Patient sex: F
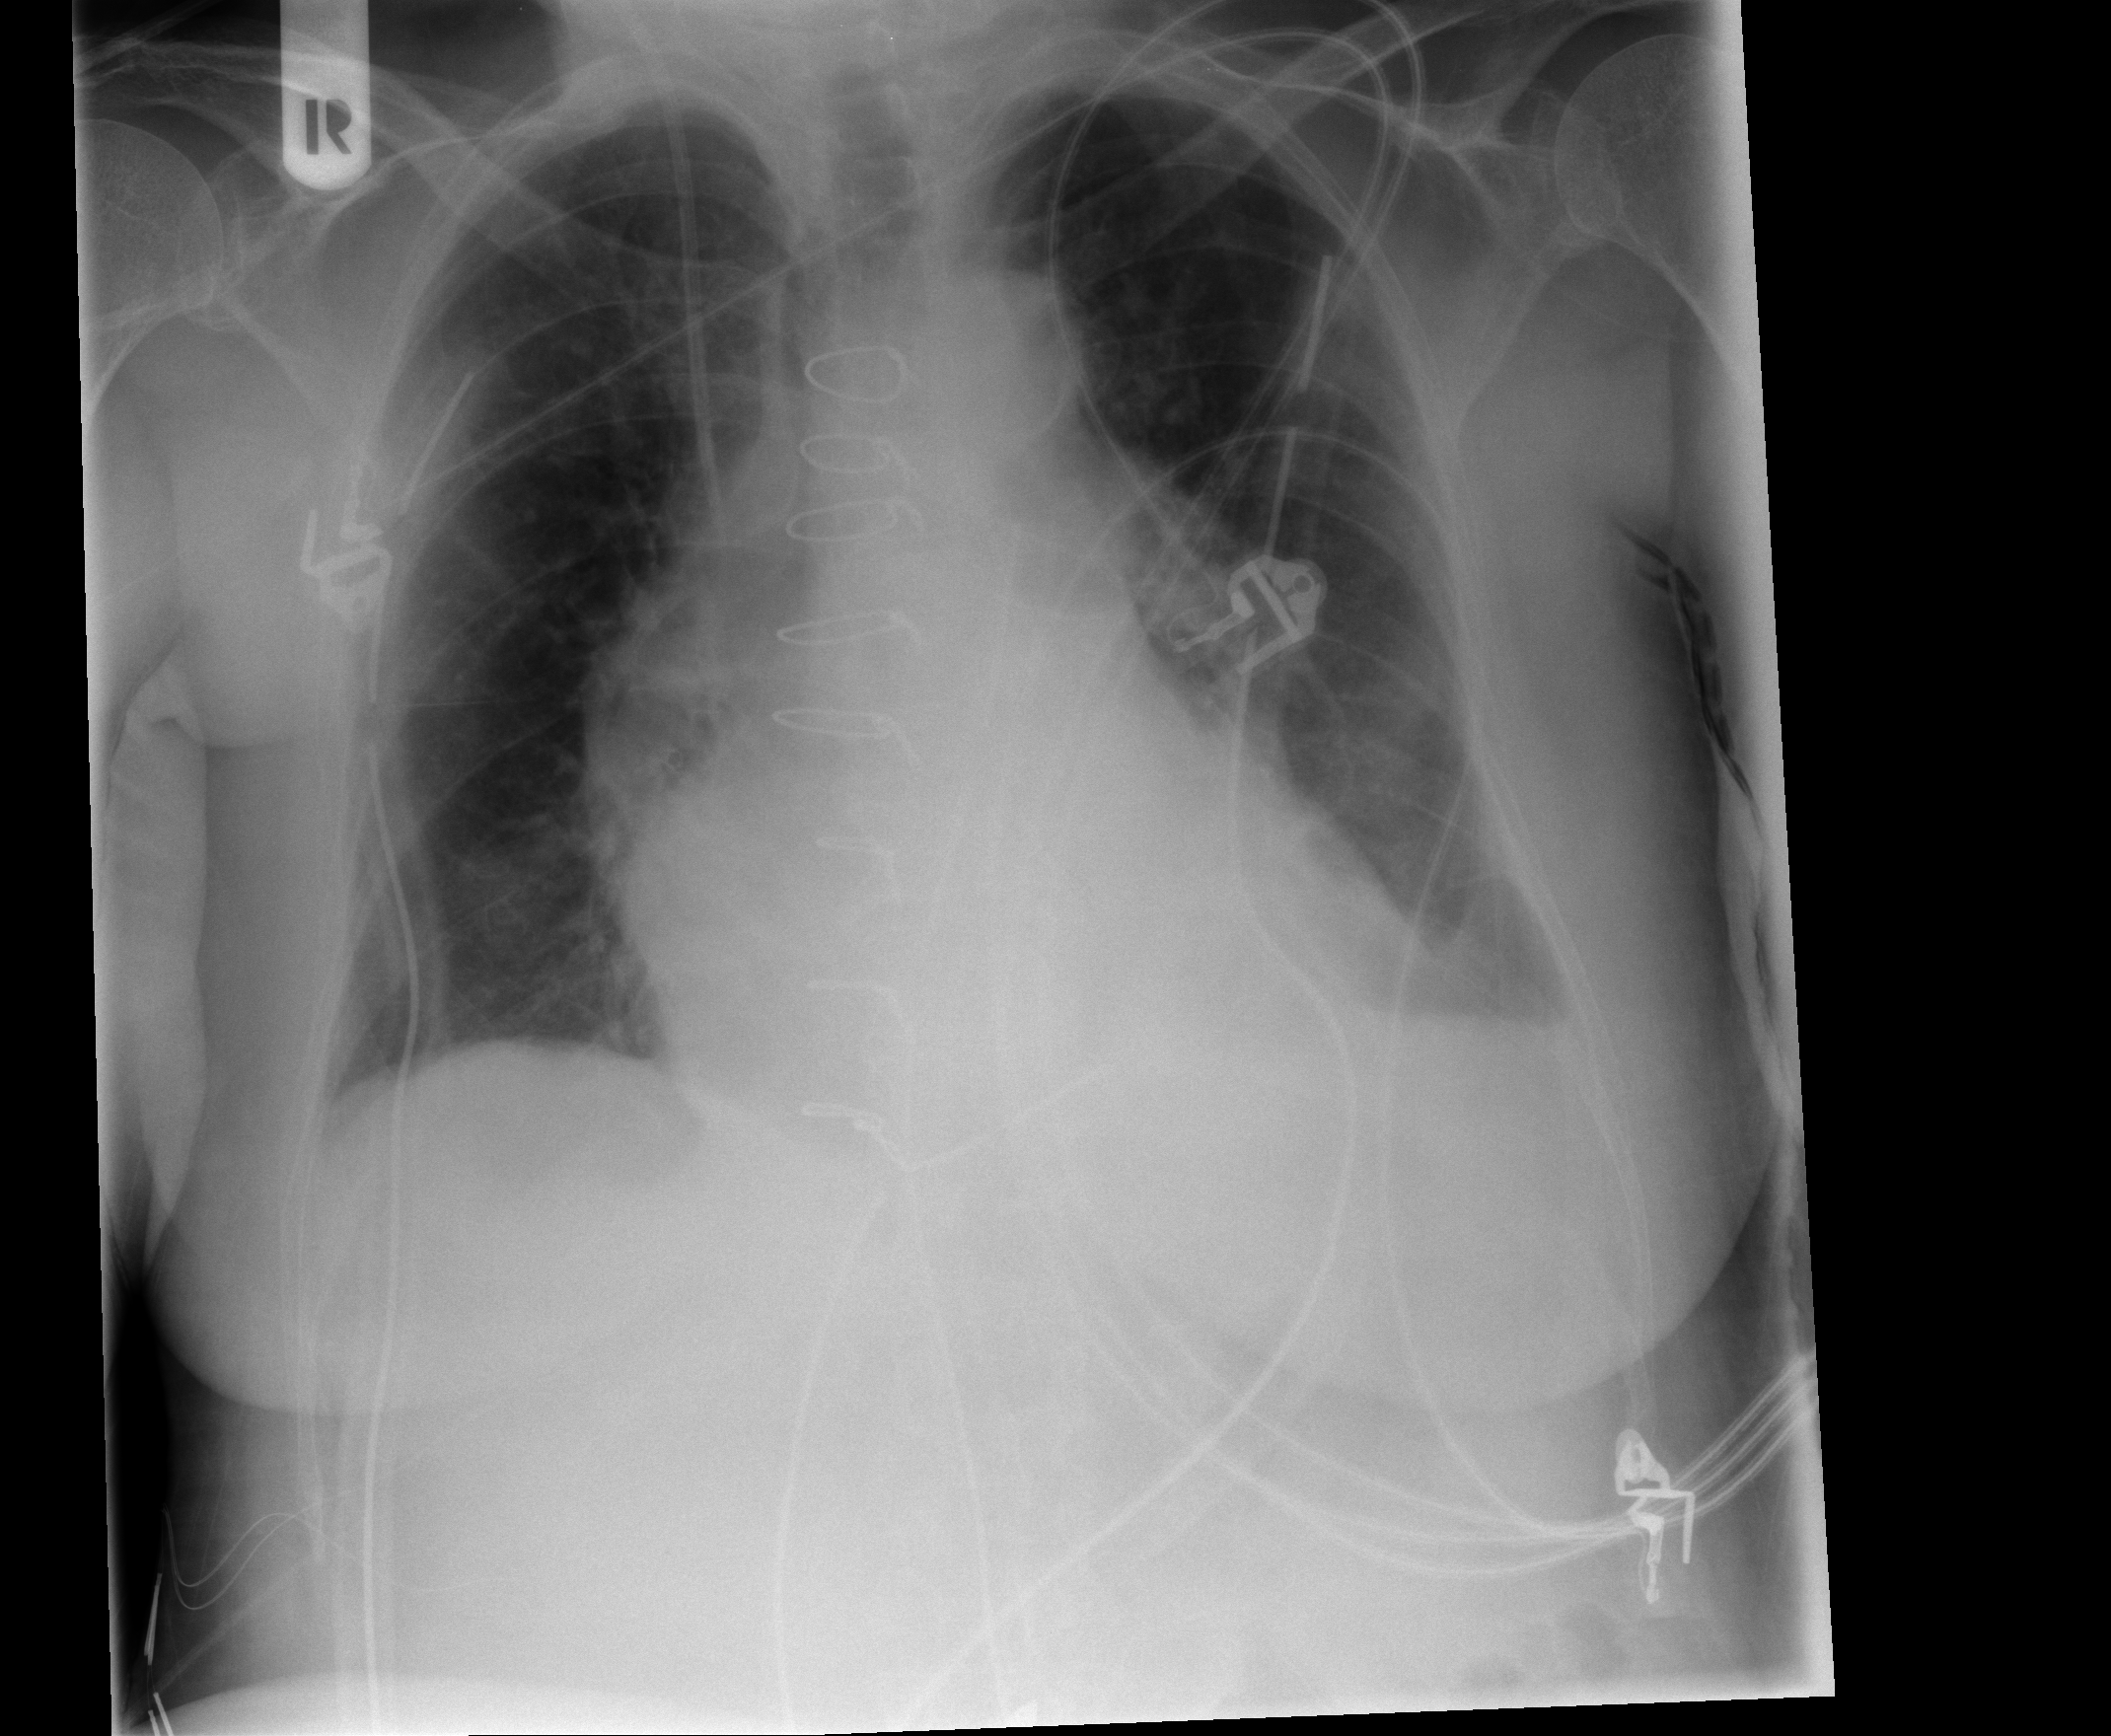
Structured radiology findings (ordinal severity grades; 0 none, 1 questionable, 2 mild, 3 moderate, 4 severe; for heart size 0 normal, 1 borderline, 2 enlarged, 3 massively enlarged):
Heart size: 2
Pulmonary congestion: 0
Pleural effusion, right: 0
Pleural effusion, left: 2
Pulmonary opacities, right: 0
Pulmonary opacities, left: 2
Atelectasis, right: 0
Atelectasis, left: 2